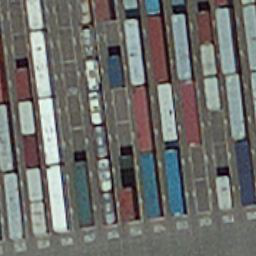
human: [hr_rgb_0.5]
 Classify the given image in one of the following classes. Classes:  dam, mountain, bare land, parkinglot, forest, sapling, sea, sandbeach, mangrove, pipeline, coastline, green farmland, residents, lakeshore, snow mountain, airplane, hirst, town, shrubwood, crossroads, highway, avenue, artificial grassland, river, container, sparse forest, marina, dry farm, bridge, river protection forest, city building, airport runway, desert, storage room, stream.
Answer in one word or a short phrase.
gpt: container